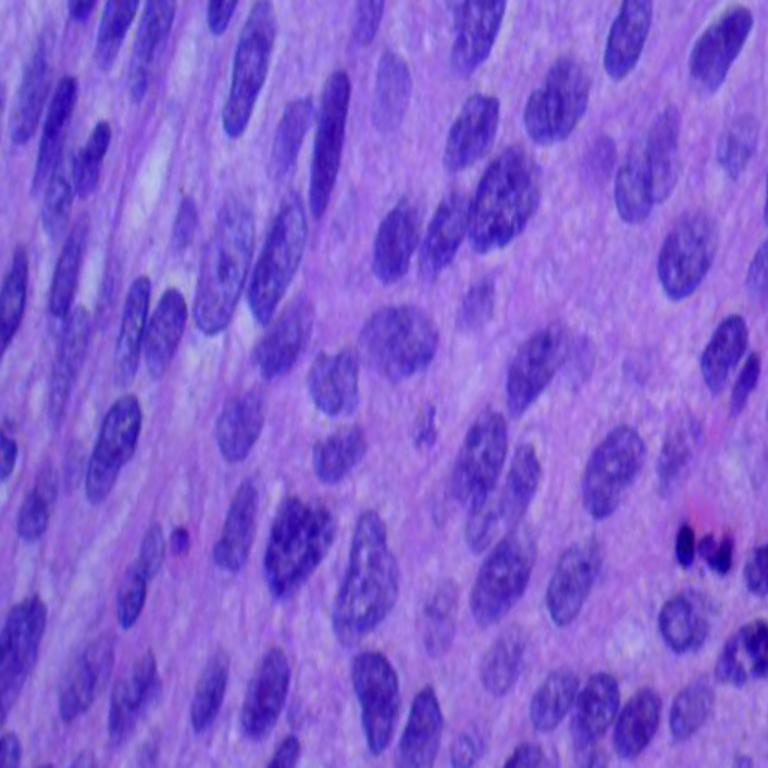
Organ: lung
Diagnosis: squamous carcinomas